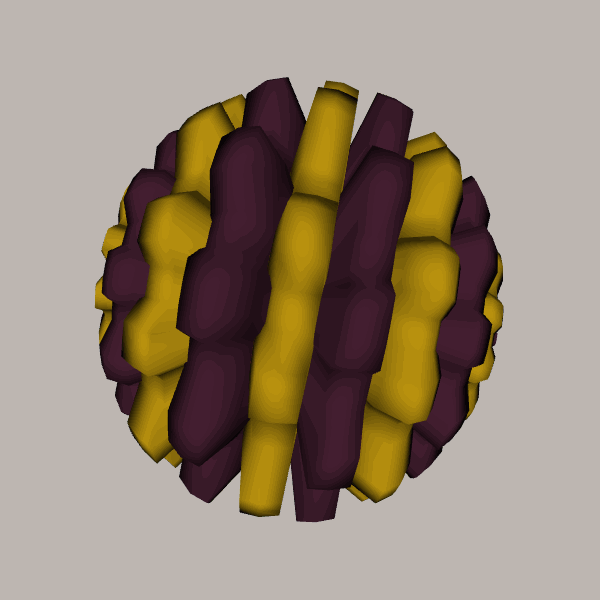
Background: light